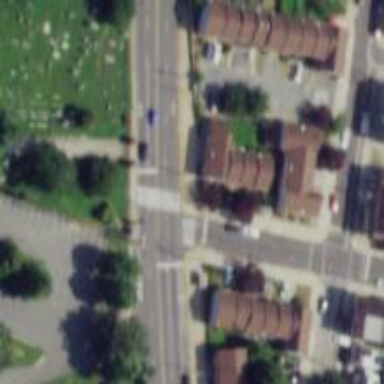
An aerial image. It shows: Zebra crossing for pedestrians.